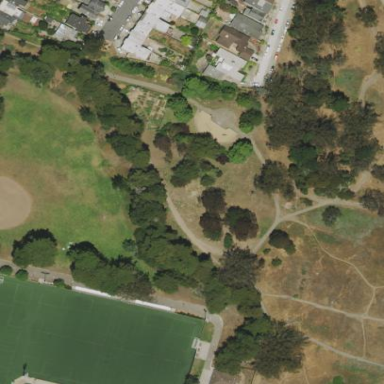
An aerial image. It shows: Dog park for leisure land.